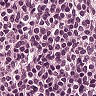
Metastatic tissue present: no